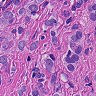
Metastatic tissue present: yes